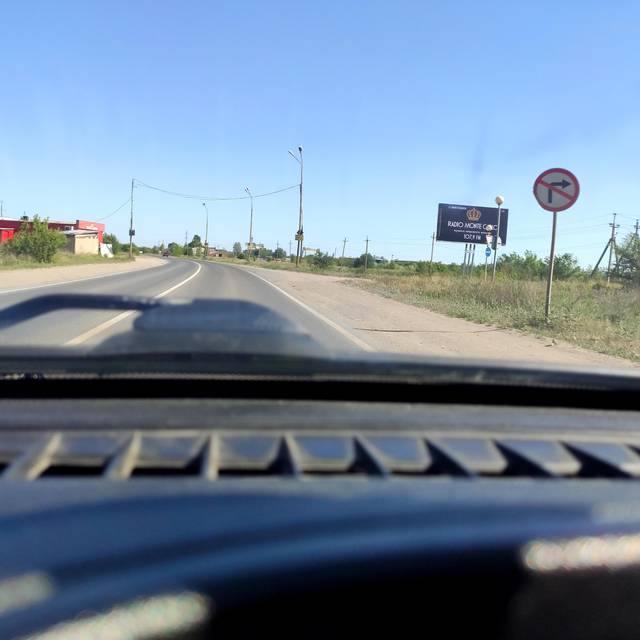
Region: Russia
Coordinates: 53.572, 49.342